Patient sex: M
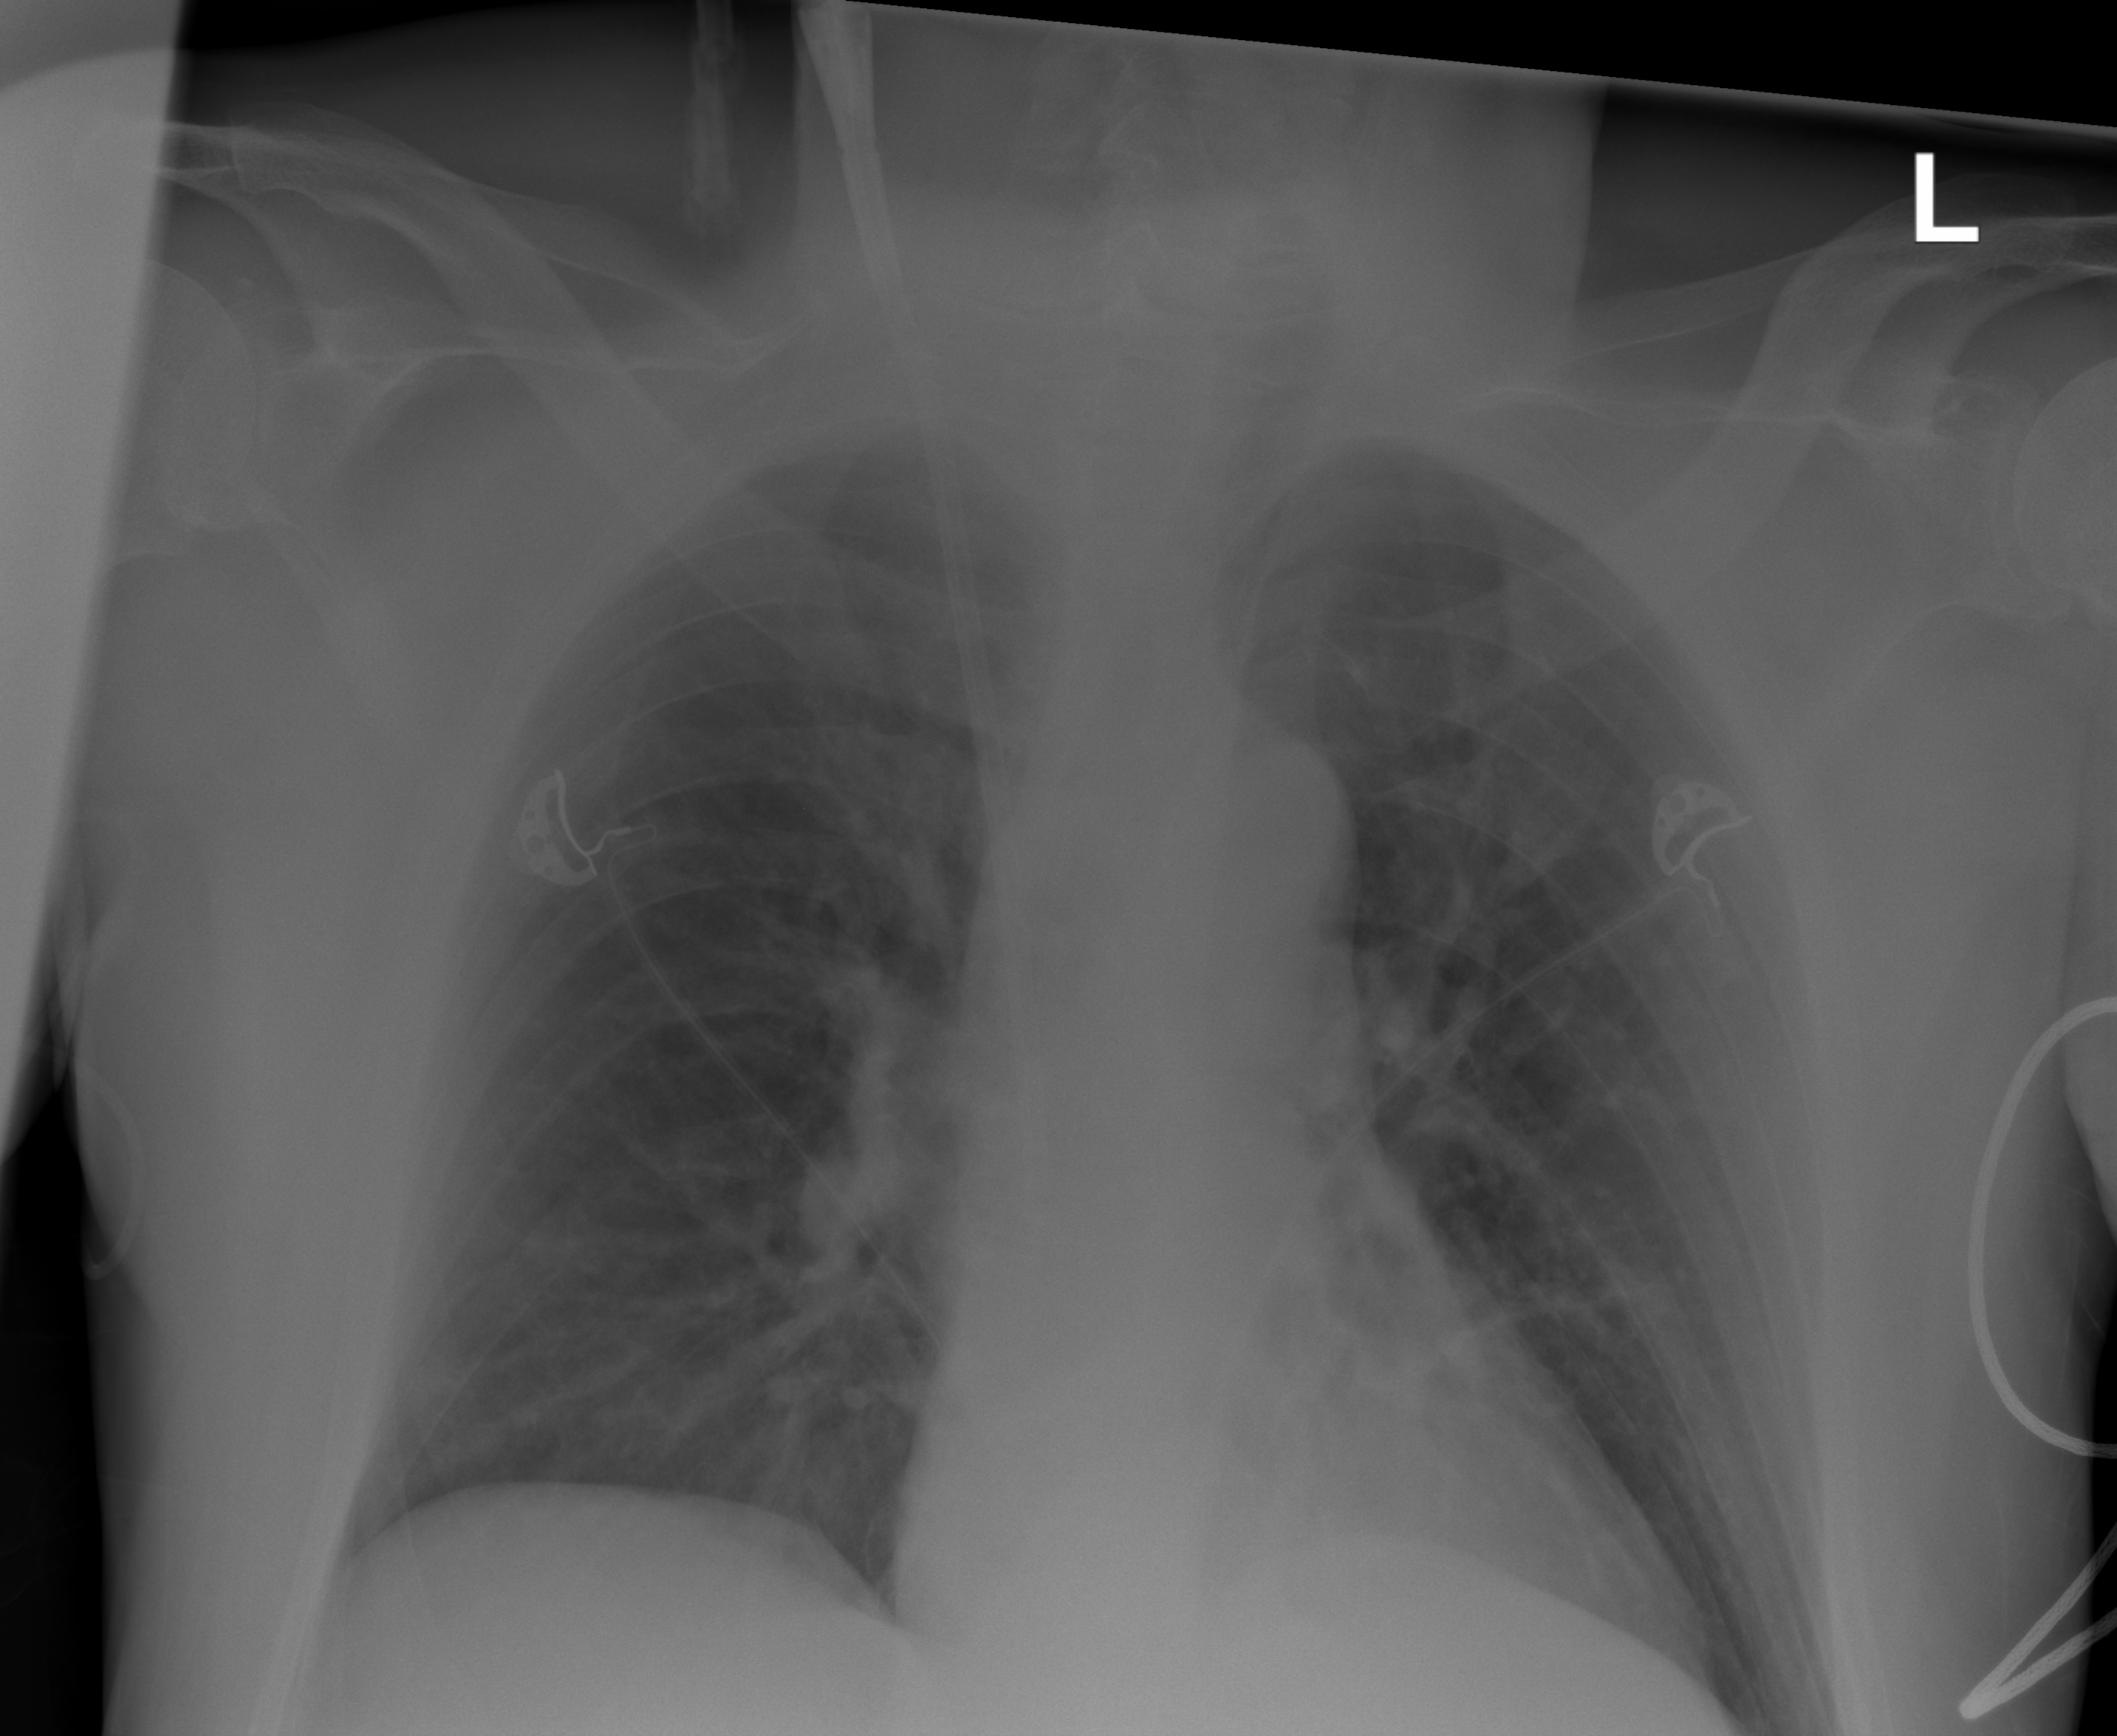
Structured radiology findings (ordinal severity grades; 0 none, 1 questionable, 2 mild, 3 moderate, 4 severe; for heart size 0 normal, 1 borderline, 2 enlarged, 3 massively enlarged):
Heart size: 0
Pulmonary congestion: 2
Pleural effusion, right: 0
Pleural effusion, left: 0
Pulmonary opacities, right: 0
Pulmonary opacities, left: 0
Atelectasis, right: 0
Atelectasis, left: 0